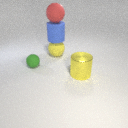
large yellow rubber sphere below large red rubber sphere